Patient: sex M, age 31
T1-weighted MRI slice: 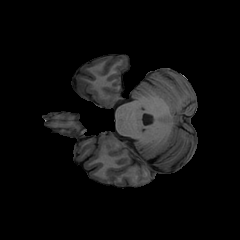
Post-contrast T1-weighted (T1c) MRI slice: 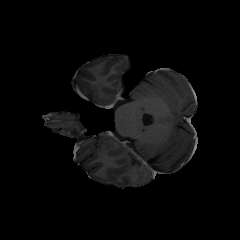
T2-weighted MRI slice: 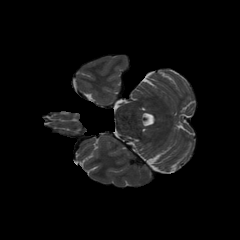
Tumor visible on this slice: no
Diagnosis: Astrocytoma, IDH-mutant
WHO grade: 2